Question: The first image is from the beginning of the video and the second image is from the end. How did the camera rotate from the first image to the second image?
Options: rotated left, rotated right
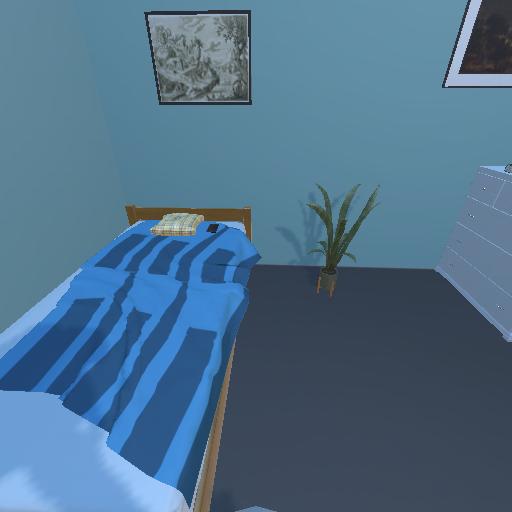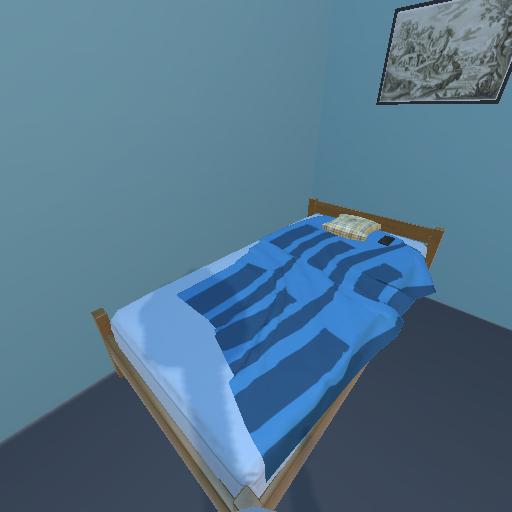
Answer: rotated left